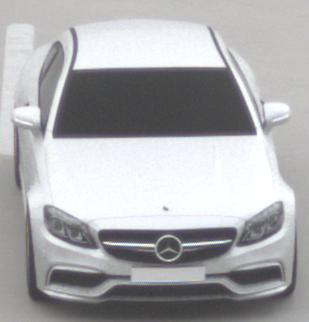
Make: Mercedes-Benz
Model: C 43 AMG
Detailed model: C-Class (205) AMG Limousine
Model produced from: 2016/10
Model produced until: 2018/04
Doors: 4
Color: white
Road condition: dry road
Daytime: morning or afternoon
Contrast: low contrast